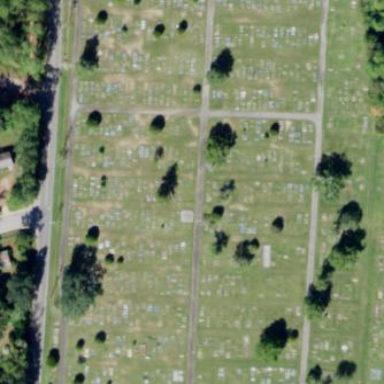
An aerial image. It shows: Cemetery.